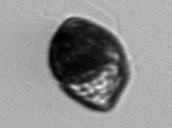
Label: Gyrodinium